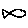
Label: fish